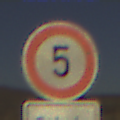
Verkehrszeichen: Geschwindigkeit5
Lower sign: HinweisDurchVerbaleAngabe8
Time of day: SunriseSunset
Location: Outdoor (Nature)
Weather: Clear
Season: NotSpecified
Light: Natural